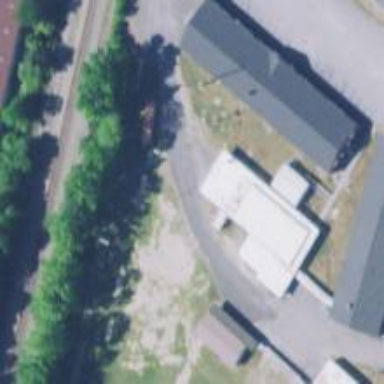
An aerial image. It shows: School.